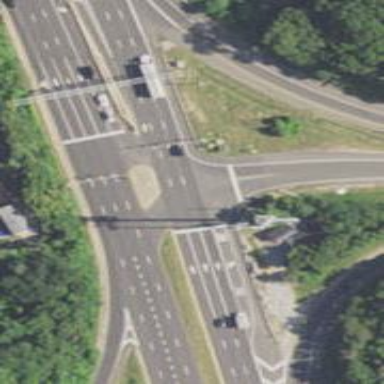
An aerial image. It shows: Expressway with asphalt surface categorized as trunk highway.